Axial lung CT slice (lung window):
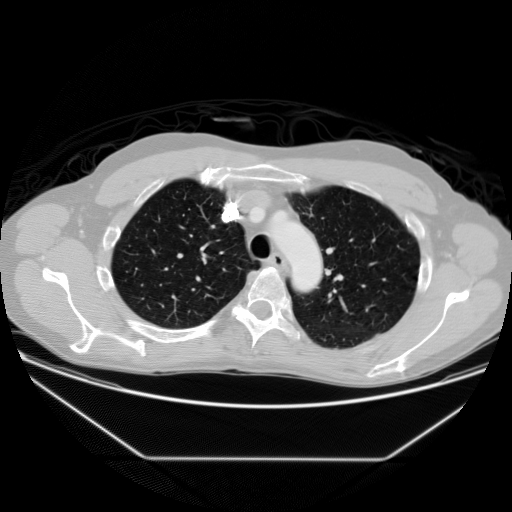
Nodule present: no